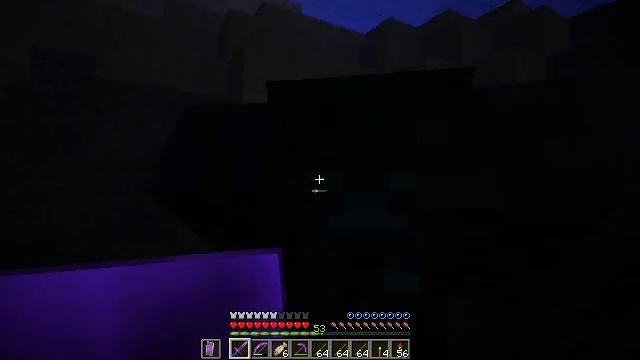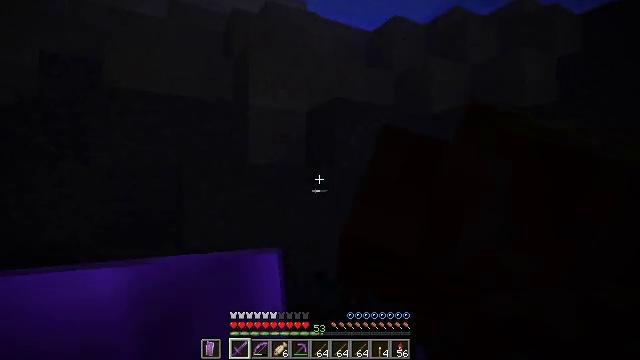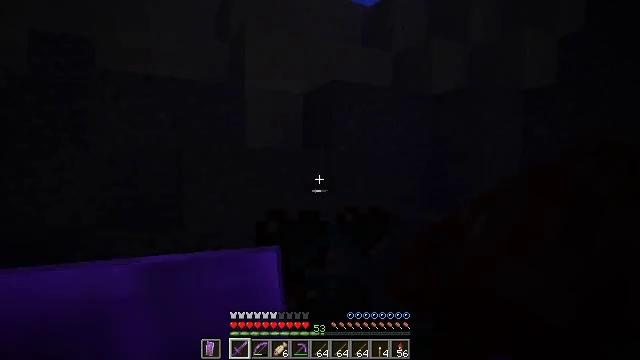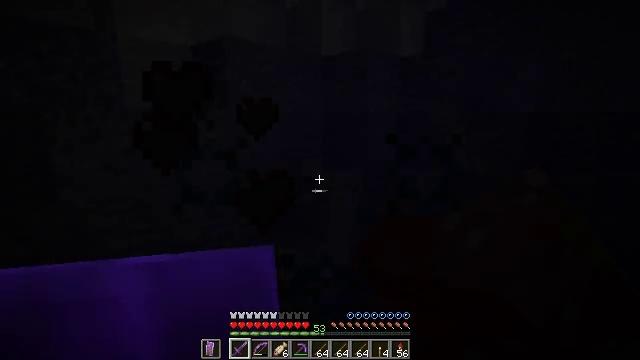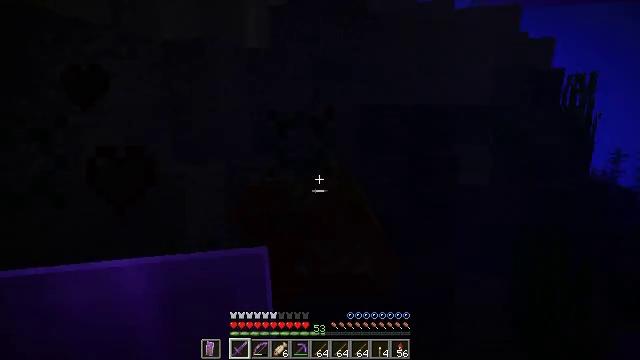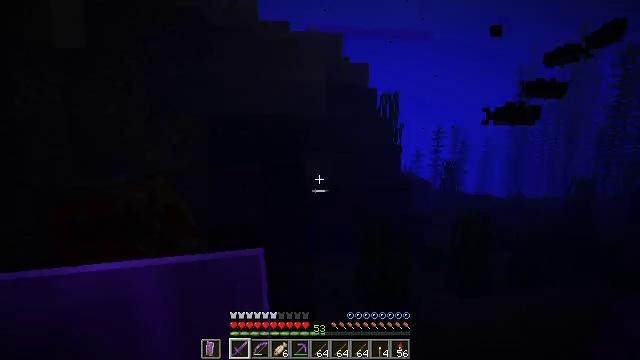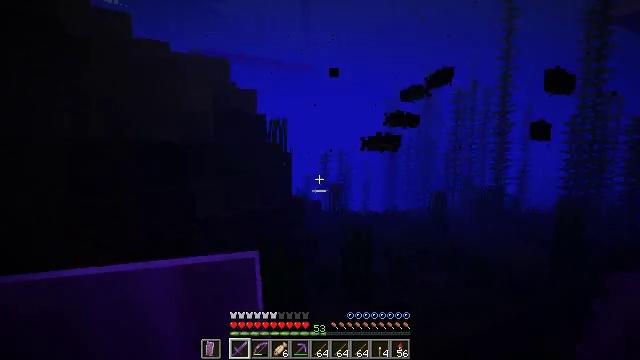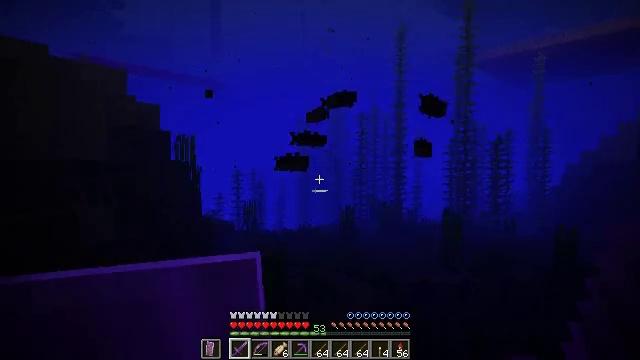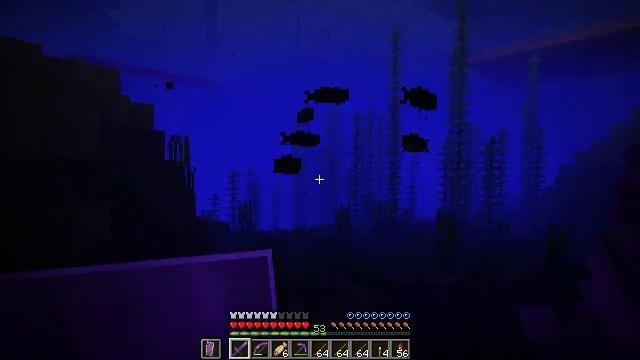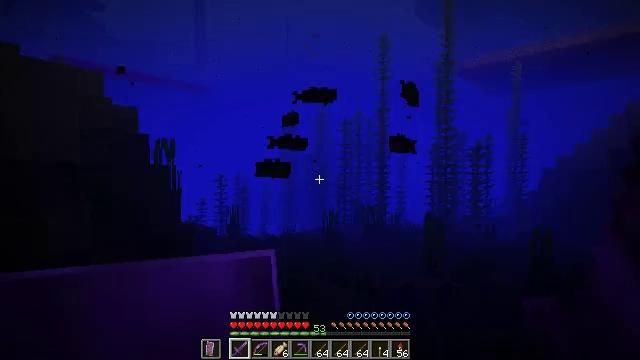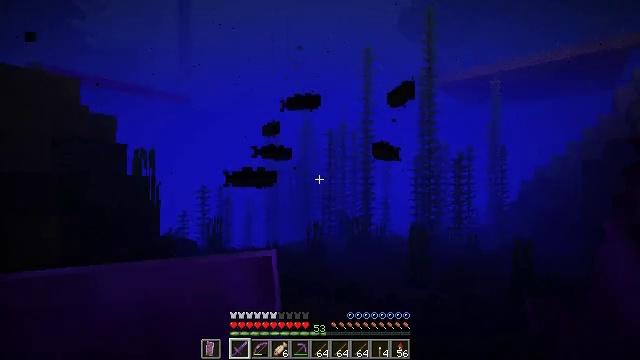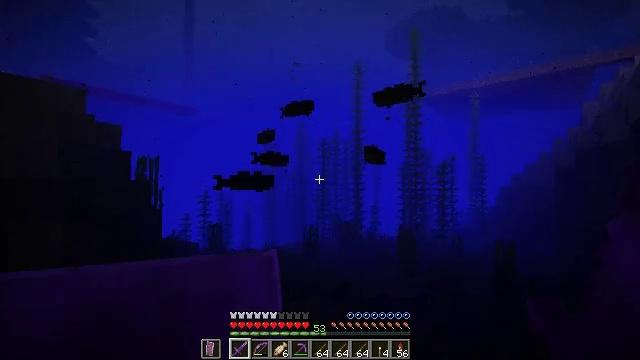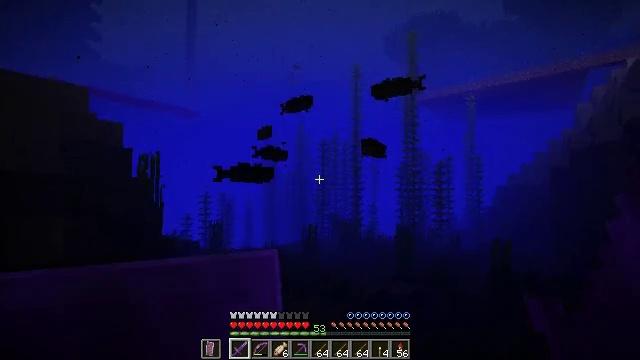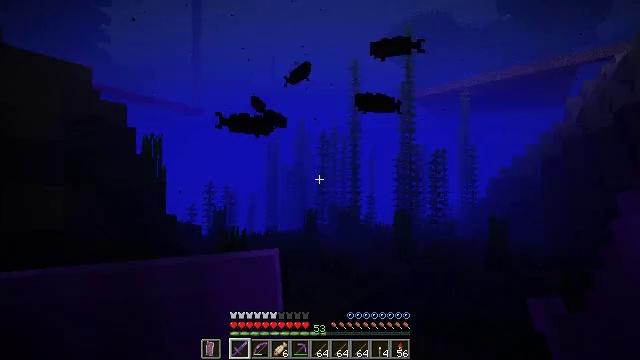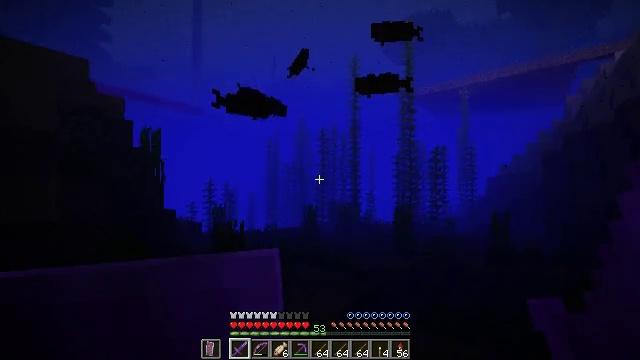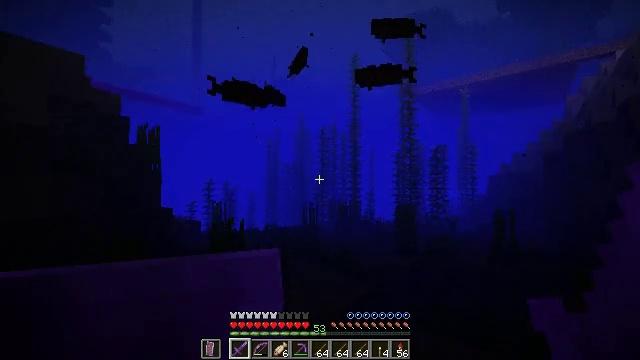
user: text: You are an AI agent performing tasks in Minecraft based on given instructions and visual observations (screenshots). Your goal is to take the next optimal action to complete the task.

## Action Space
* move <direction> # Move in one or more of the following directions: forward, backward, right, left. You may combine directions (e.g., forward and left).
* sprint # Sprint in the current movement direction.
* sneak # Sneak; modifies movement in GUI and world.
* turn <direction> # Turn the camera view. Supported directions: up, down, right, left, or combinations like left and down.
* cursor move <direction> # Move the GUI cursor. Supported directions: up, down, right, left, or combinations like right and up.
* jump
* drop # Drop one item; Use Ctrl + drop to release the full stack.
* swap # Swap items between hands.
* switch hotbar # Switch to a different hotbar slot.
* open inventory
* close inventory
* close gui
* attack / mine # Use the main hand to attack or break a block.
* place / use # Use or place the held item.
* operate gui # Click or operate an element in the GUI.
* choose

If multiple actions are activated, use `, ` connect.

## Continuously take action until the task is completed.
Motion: motion action
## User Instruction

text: craft item air
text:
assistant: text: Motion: move back, turn left and down
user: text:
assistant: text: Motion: move back, turn down
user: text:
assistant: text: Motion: move back, turn right and down
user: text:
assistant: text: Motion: move back, turn right and down
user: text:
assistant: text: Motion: move back, turn right and up
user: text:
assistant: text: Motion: move back, turn right and up
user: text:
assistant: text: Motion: turn right and up
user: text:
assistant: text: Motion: move forward
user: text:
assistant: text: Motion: move forward, turn right
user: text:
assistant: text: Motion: move forward, sprint, turn right and up
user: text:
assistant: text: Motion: move forward, sprint, turn right and up
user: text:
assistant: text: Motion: move forward, sprint
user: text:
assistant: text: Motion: move forward, sprint
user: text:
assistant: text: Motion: move forward, sprint
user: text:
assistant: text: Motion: move forward, sprint
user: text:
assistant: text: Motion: move forward, sprint, turn right
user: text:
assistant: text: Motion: move forward, sprint, turn right
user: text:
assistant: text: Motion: move forward, sprint
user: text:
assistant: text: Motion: move forward, sprint
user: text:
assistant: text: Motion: move forward, sprint
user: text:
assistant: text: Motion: move forward, sprint
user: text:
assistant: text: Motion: move forward, sprint
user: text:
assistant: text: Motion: move forward, sprint
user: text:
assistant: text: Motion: move forward, sprint
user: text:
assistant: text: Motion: move forward, sprint
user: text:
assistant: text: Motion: move forward, sprint
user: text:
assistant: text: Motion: move forward, sprint
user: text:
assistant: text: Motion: move forward, sprint
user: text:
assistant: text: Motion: move forward, sprint
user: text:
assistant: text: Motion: move forward, sprint